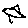
Label: bird